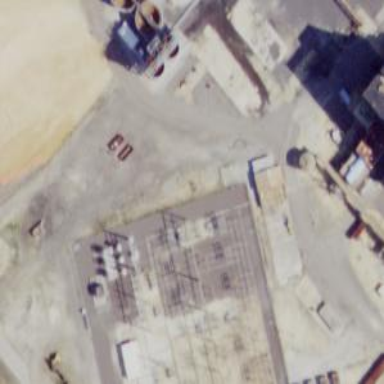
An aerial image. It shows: Switch used for power control.